Field crop: tomato
Growth stage: 2
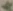
Species: solanum